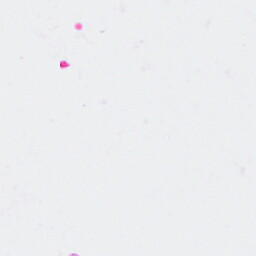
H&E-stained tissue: Breast